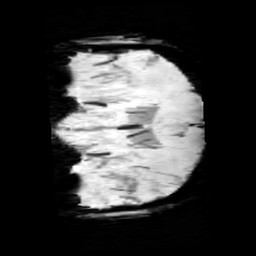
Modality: minIP
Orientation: coronal
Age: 10
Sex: male
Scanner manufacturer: siemens
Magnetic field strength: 3 T
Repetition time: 0.027 s
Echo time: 0.02 s